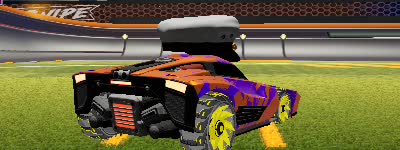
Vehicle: breakout